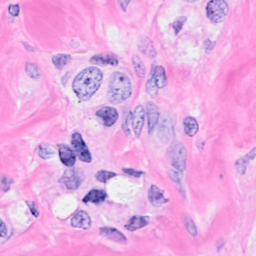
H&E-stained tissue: Breast